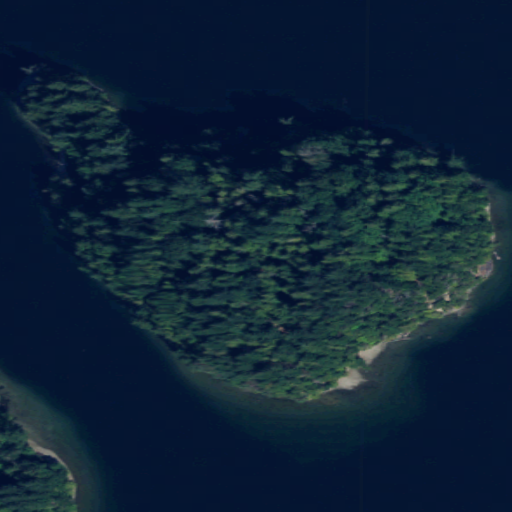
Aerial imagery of island in Washington named Reveille Island containing open water, evergreen forest, grassland, and mixed forest